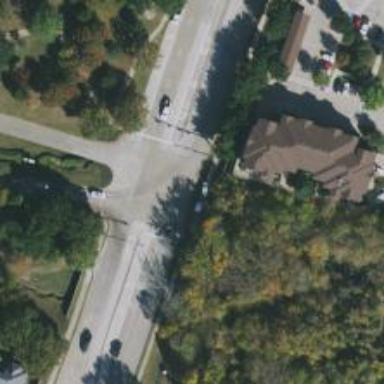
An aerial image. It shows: Secondary road.